七年级 · 算术
设 “$\cdot$” “■”“ ” ”分别表示不同的物体, 如图所示, 前两架天平保持平衡, 如果要第三架天平也平衡, 那么 “?” 处应放 “ ” 的个数为 ( )

(1)

(2)

(3)
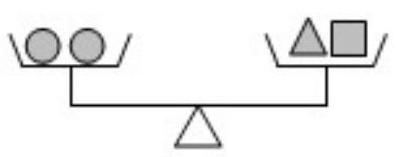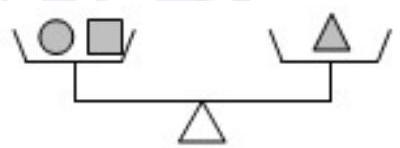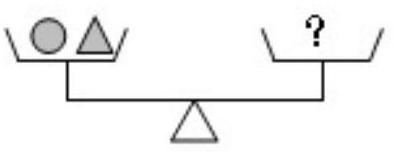
A. 5
B. 4
C. 3
D. 2
答案: A
解析: 解：设 “$\cdot$” “■”“ム” 分别为 $x 、 y 、 z$, 由图 (1) (2) 可知, $\left\{\begin{array}{c}2 x=y+z \\ z=x+y\end{array}\right.$,

解得 $x=2 y, z=3 y$,

所以 $x+z=2 y+3 y=5 y$, 即 “ ” 的个数为 5 .